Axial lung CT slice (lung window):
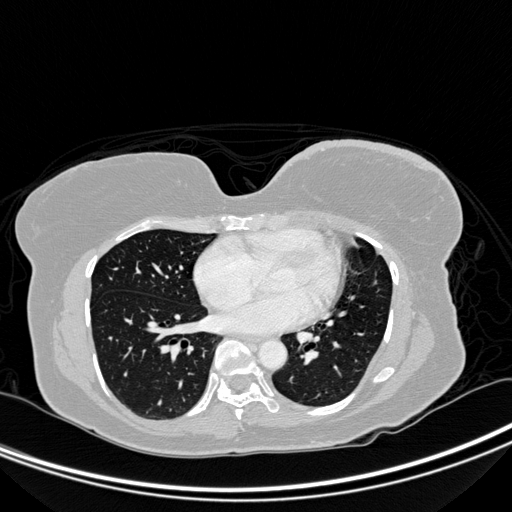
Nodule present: no